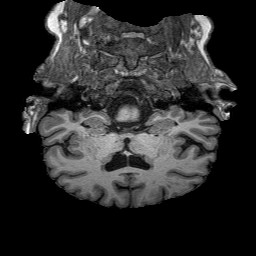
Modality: T1w
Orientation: sagittal
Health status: healthy